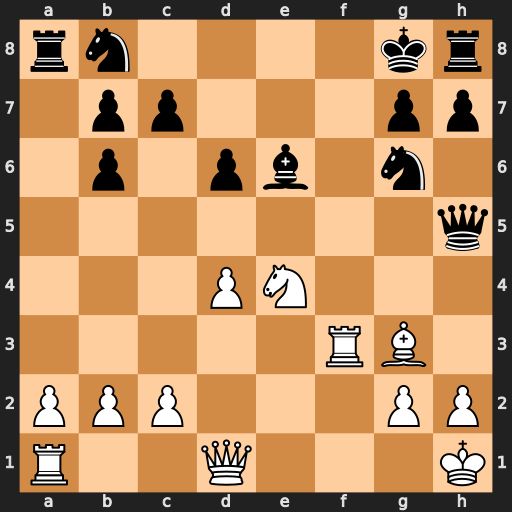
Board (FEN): rn4kr/1pp3pp/1p1pb1n1/7q/3PN3/5RB1/PPP3PP/R2Q3K
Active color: w
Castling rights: -
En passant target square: -
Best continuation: Rf8+ Nxf8 Qxh5